Question: Here is the sample xml schema which comes from W3C School (shiporder.xsd)
reference: <URL>
'''
//shiporder.xsd
<?xml version="1.0" encoding="UTF-8" ?>
<xs:schema xmlns:xs="http://www.w3.org/2001/XMLSchema">
<xs:simpleType name="stringtype">
<xs:restriction base="xs:string"/>
</xs:simpleType>
<xs:simpleType name="inttype">
<xs:restriction base="xs:positiveInteger"/>
</xs:simpleType>
<xs:simpleType name="dectype">
<xs:restriction base="xs:decimal"/>
</xs:simpleType>
<xs:simpleType name="orderidtype">
<xs:restriction base="xs:string">
<xs:pattern value="[0-9]{6}"/>
</xs:restriction>
</xs:simpleType>
<xs:complexType name="shiptotype">
<xs:sequence>
<xs:element name="name" type="stringtype"/>
<xs:element name="address" type="stringtype"/>
<xs:element name="city" type="stringtype"/>
<xs:element name="country" type="stringtype"/>
</xs:sequence>
</xs:complexType>
<xs:complexType name="itemtype">
<xs:sequence>
<xs:element name="title" type="stringtype"/>
<xs:element name="note" type="stringtype" minOccurs="0"/>
<xs:element name="quantity" type="inttype"/>
<xs:element name="price" type="dectype"/>
</xs:sequence>
</xs:complexType>
<xs:complexType name="shipordertype">
<xs:sequence>
<xs:element name="orderperson" type="stringtype"/>
<xs:element name="shipto" type="shiptotype"/>
<xs:element name="item" maxOccurs="unbounded" type="itemtype"/>
</xs:sequence>
<xs:attribute name="orderid" type="orderidtype" use="required"/>
</xs:complexType>
<xs:element name="shiporder" type="shipordertype"/>
</xs:schema>
'''
I used xsom to do this work.
After my parsing works,I got the result here
'''
//Parsing result
//It parsed the input schema in orders and parsed the content incide when the element
//is a complex type.After finish parsing one complex element and go on next element
Element Name : shiporder
Element Type : shipordertype complex type
Element Name : orderperson
Element Type : stringtype simple type
-------------------
Element Name : shipto
Element Type : shiptotype complex type
Element Name : name
Element Type : stringtype simple type
Element Name : address
Element Type : stringtype simple type
Element Name : city
Element Type : stringtype simple type
Element Name : country
Element Type : stringtype simple type
-------------------
Element Name : item
Element Type : itemtype complex type
Element Name : title
Element Type : stringtype simple type
Element Name : note
Element Type : stringtype simple type
Element Name : quantity
Element Type : inttype simple type
Element Name : price
Element Type : dectype simple type
-------------------
Attributes for CoplexType:shipordertype
Attribute Name:orderid
Attribute Type: orderidtype
'''
I want to use this result to construct a tree by JTree so that it can help me understand the xml schema.
I knew that there are some libraries and tools can do like this.
But I want to make it manually (add tree node by each element) so that I can get each element info easily and provide a tree view.
Here is the tree view example by coma 3.0 (shiporder.xsd)

I know how to add nodes in Jtree
'''
DefaultMutableTreeNode root = new DefaultMutableTreeNode("package");
DefaultMutableTreeNode node1 = new DefaultMutableTreeNode("doc1");
DefaultMutableTreeNode node2 = new DefaultMutableTreeNode("doc2");
root.add(node1);
root.add(node2);
DefaultMutableTreeNode leafnode = new DefaultMutableTreeNode("doc info");
node1.add(leafnode);
'''
I have tried JAXB(DOM) to do this work,but I think JAXB is mainly processing the object class.
My purpose is to compute the xsd similarity and the first thing is to get the structure similarity.
I think it will be easily to compute structure similarity if I can get the tree schema and know each element's position and it's relationship.
How can I use the parsing result to construct a tree?
method? thought?
Any help will be appreciated.
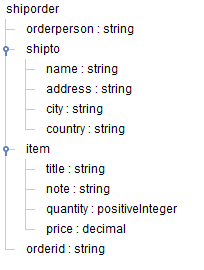
Answer: You can use <URL> to obtain a representation of the XML Schema as a tree and then work on the tree to build the tree.
You can also use <URL> to convert the Schema into Java and from there on use objects.
You say you want to use manipulate it "manually" to understand XML Schema? Then perhaps you could try to write it using <URL>. You will have to deal with each node as it is read and build a tree representation while reading.
I have a Java SAX example I can show you. I'll try to adapt it to your problem and then I'll add it here.
Here it is: <URL>